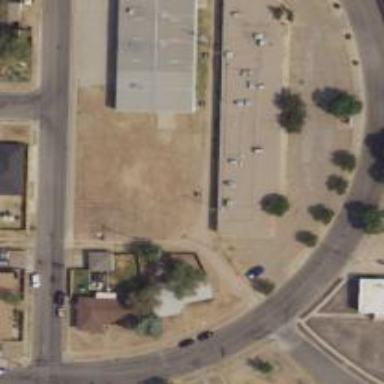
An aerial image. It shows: Alley classified as service road.